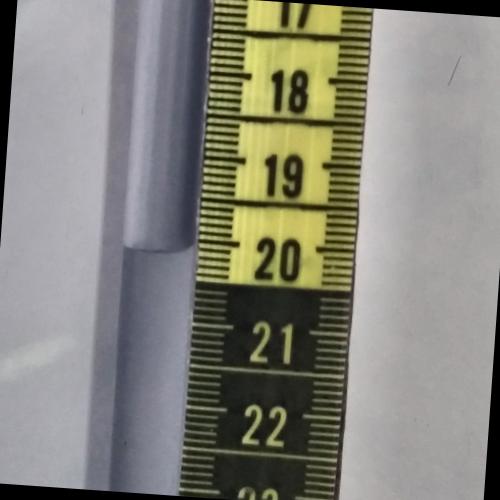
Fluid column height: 20.1 cm